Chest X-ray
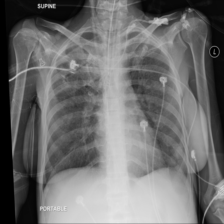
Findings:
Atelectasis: negative
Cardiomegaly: negative
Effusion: negative
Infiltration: negative
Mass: negative
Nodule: negative
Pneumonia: negative
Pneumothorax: negative
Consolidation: negative
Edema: negative
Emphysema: negative
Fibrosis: negative
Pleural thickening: negative
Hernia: negative